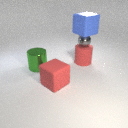
large red rubber cylinder below small gray metal sphere